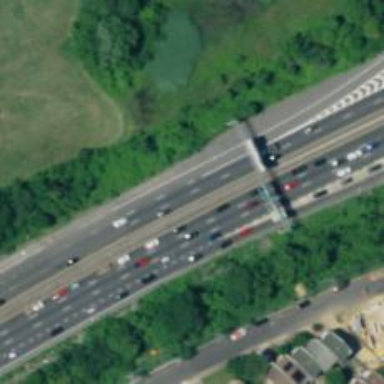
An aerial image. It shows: Motorway classified as "Other Freeway and Expressway" according to HFCS.